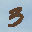
Label: 3